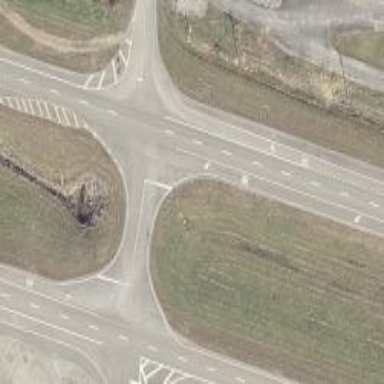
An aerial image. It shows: Primary highway with asphalt surface that includes dual carriageway.